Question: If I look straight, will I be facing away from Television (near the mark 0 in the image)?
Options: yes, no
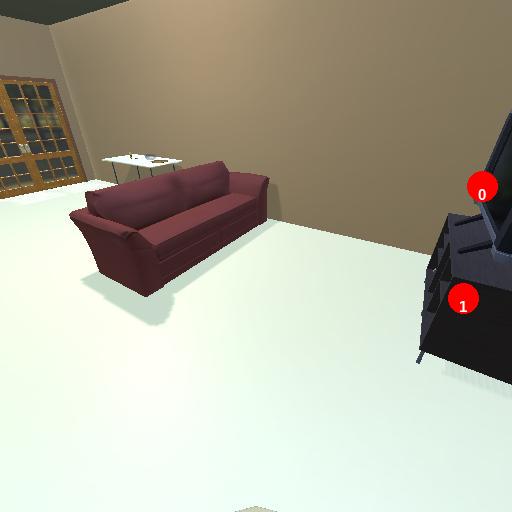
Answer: yes